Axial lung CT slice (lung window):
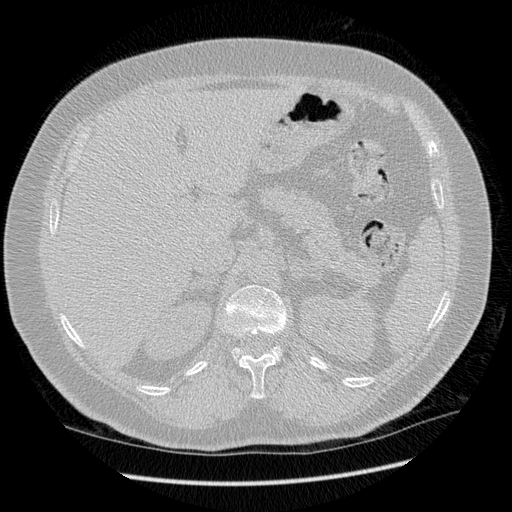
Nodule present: no